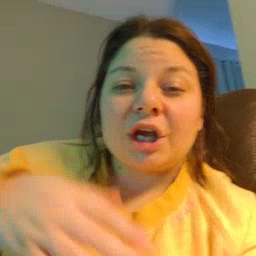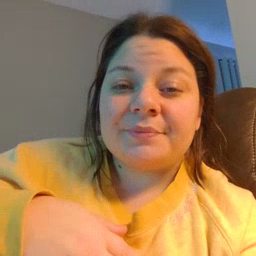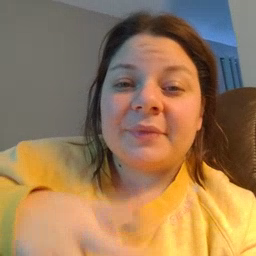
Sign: finger